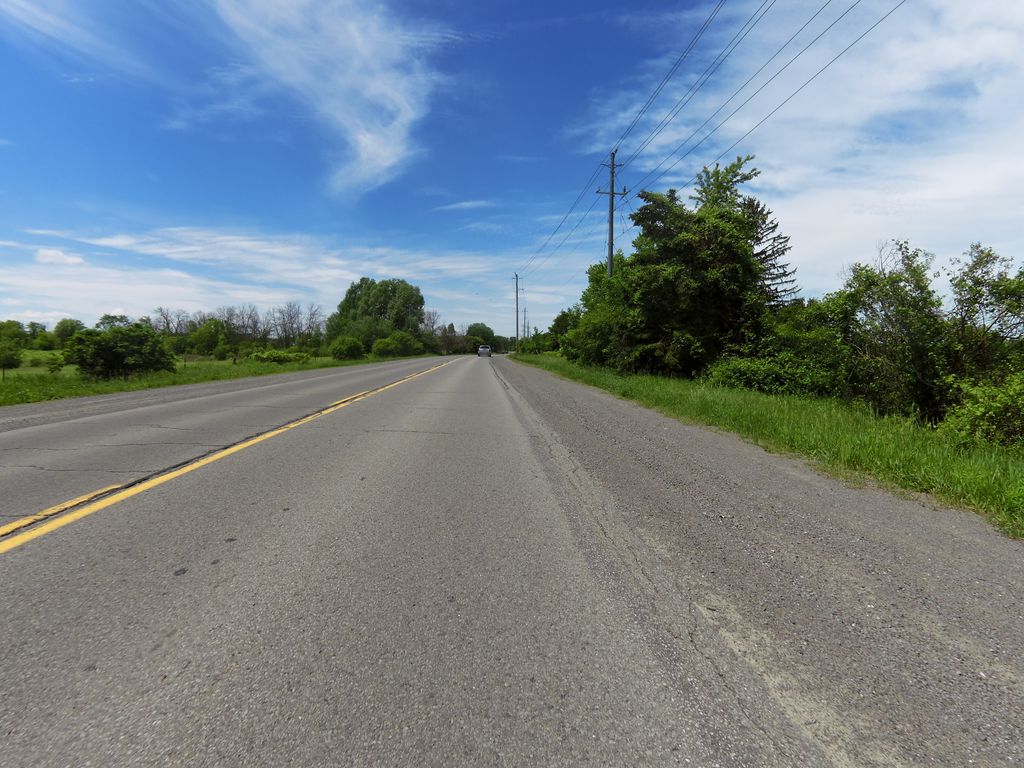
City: ottawa-gatineau